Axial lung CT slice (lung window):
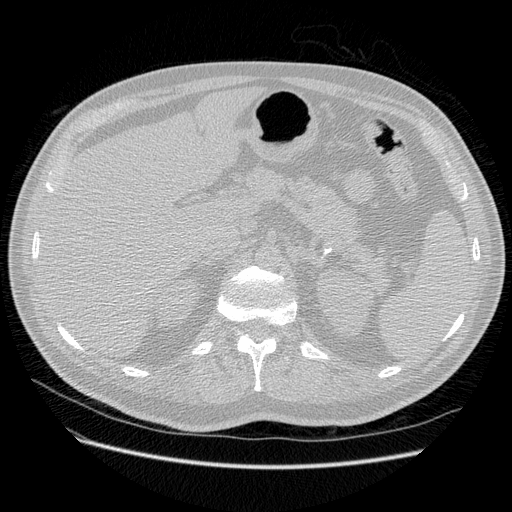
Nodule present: no